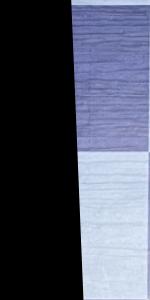
Label: Empty